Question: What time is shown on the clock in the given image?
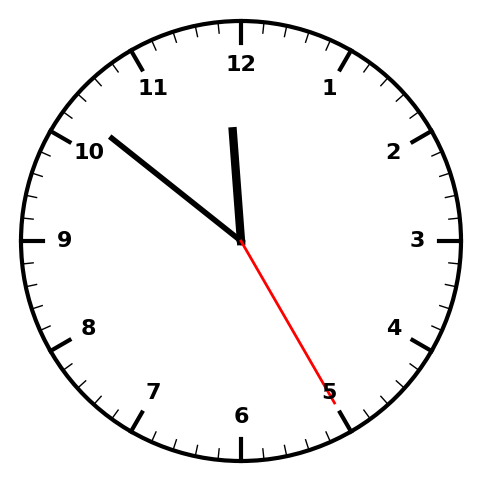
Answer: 11:51:25